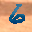
Label: 6